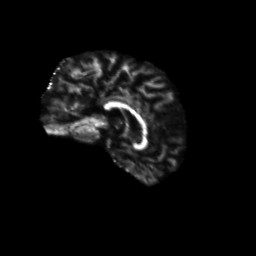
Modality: FA
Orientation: sagittal
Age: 59
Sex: male
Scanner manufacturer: siemens
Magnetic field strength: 3 T
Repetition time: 4.71 s
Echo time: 0.0906 s